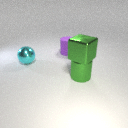
large green metal cylinder below large green metal cube